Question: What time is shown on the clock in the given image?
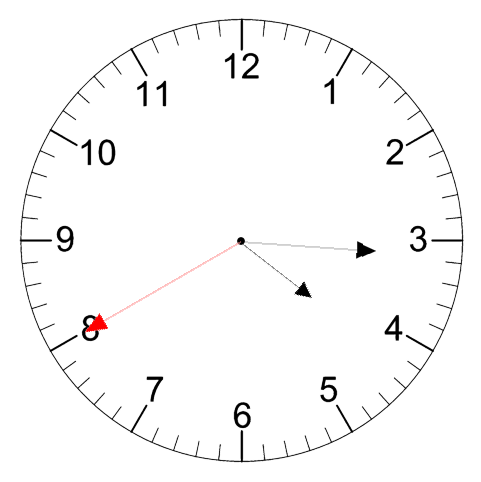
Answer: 04:15:40